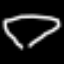
Label: diamond